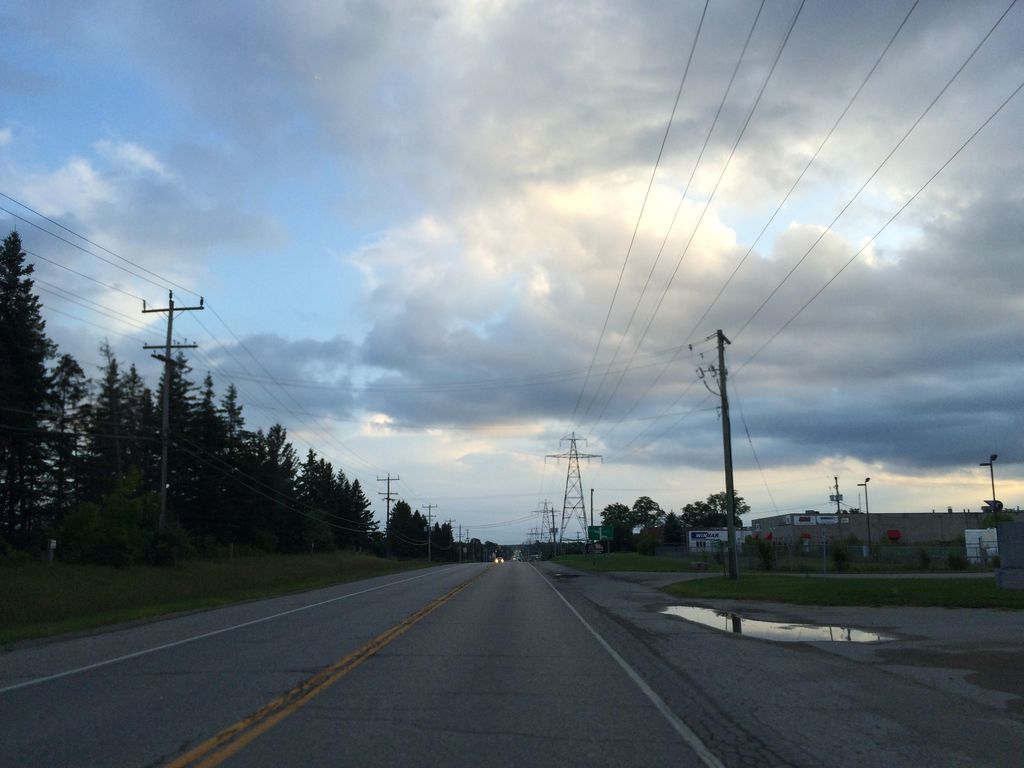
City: kitchener-waterloo